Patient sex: M
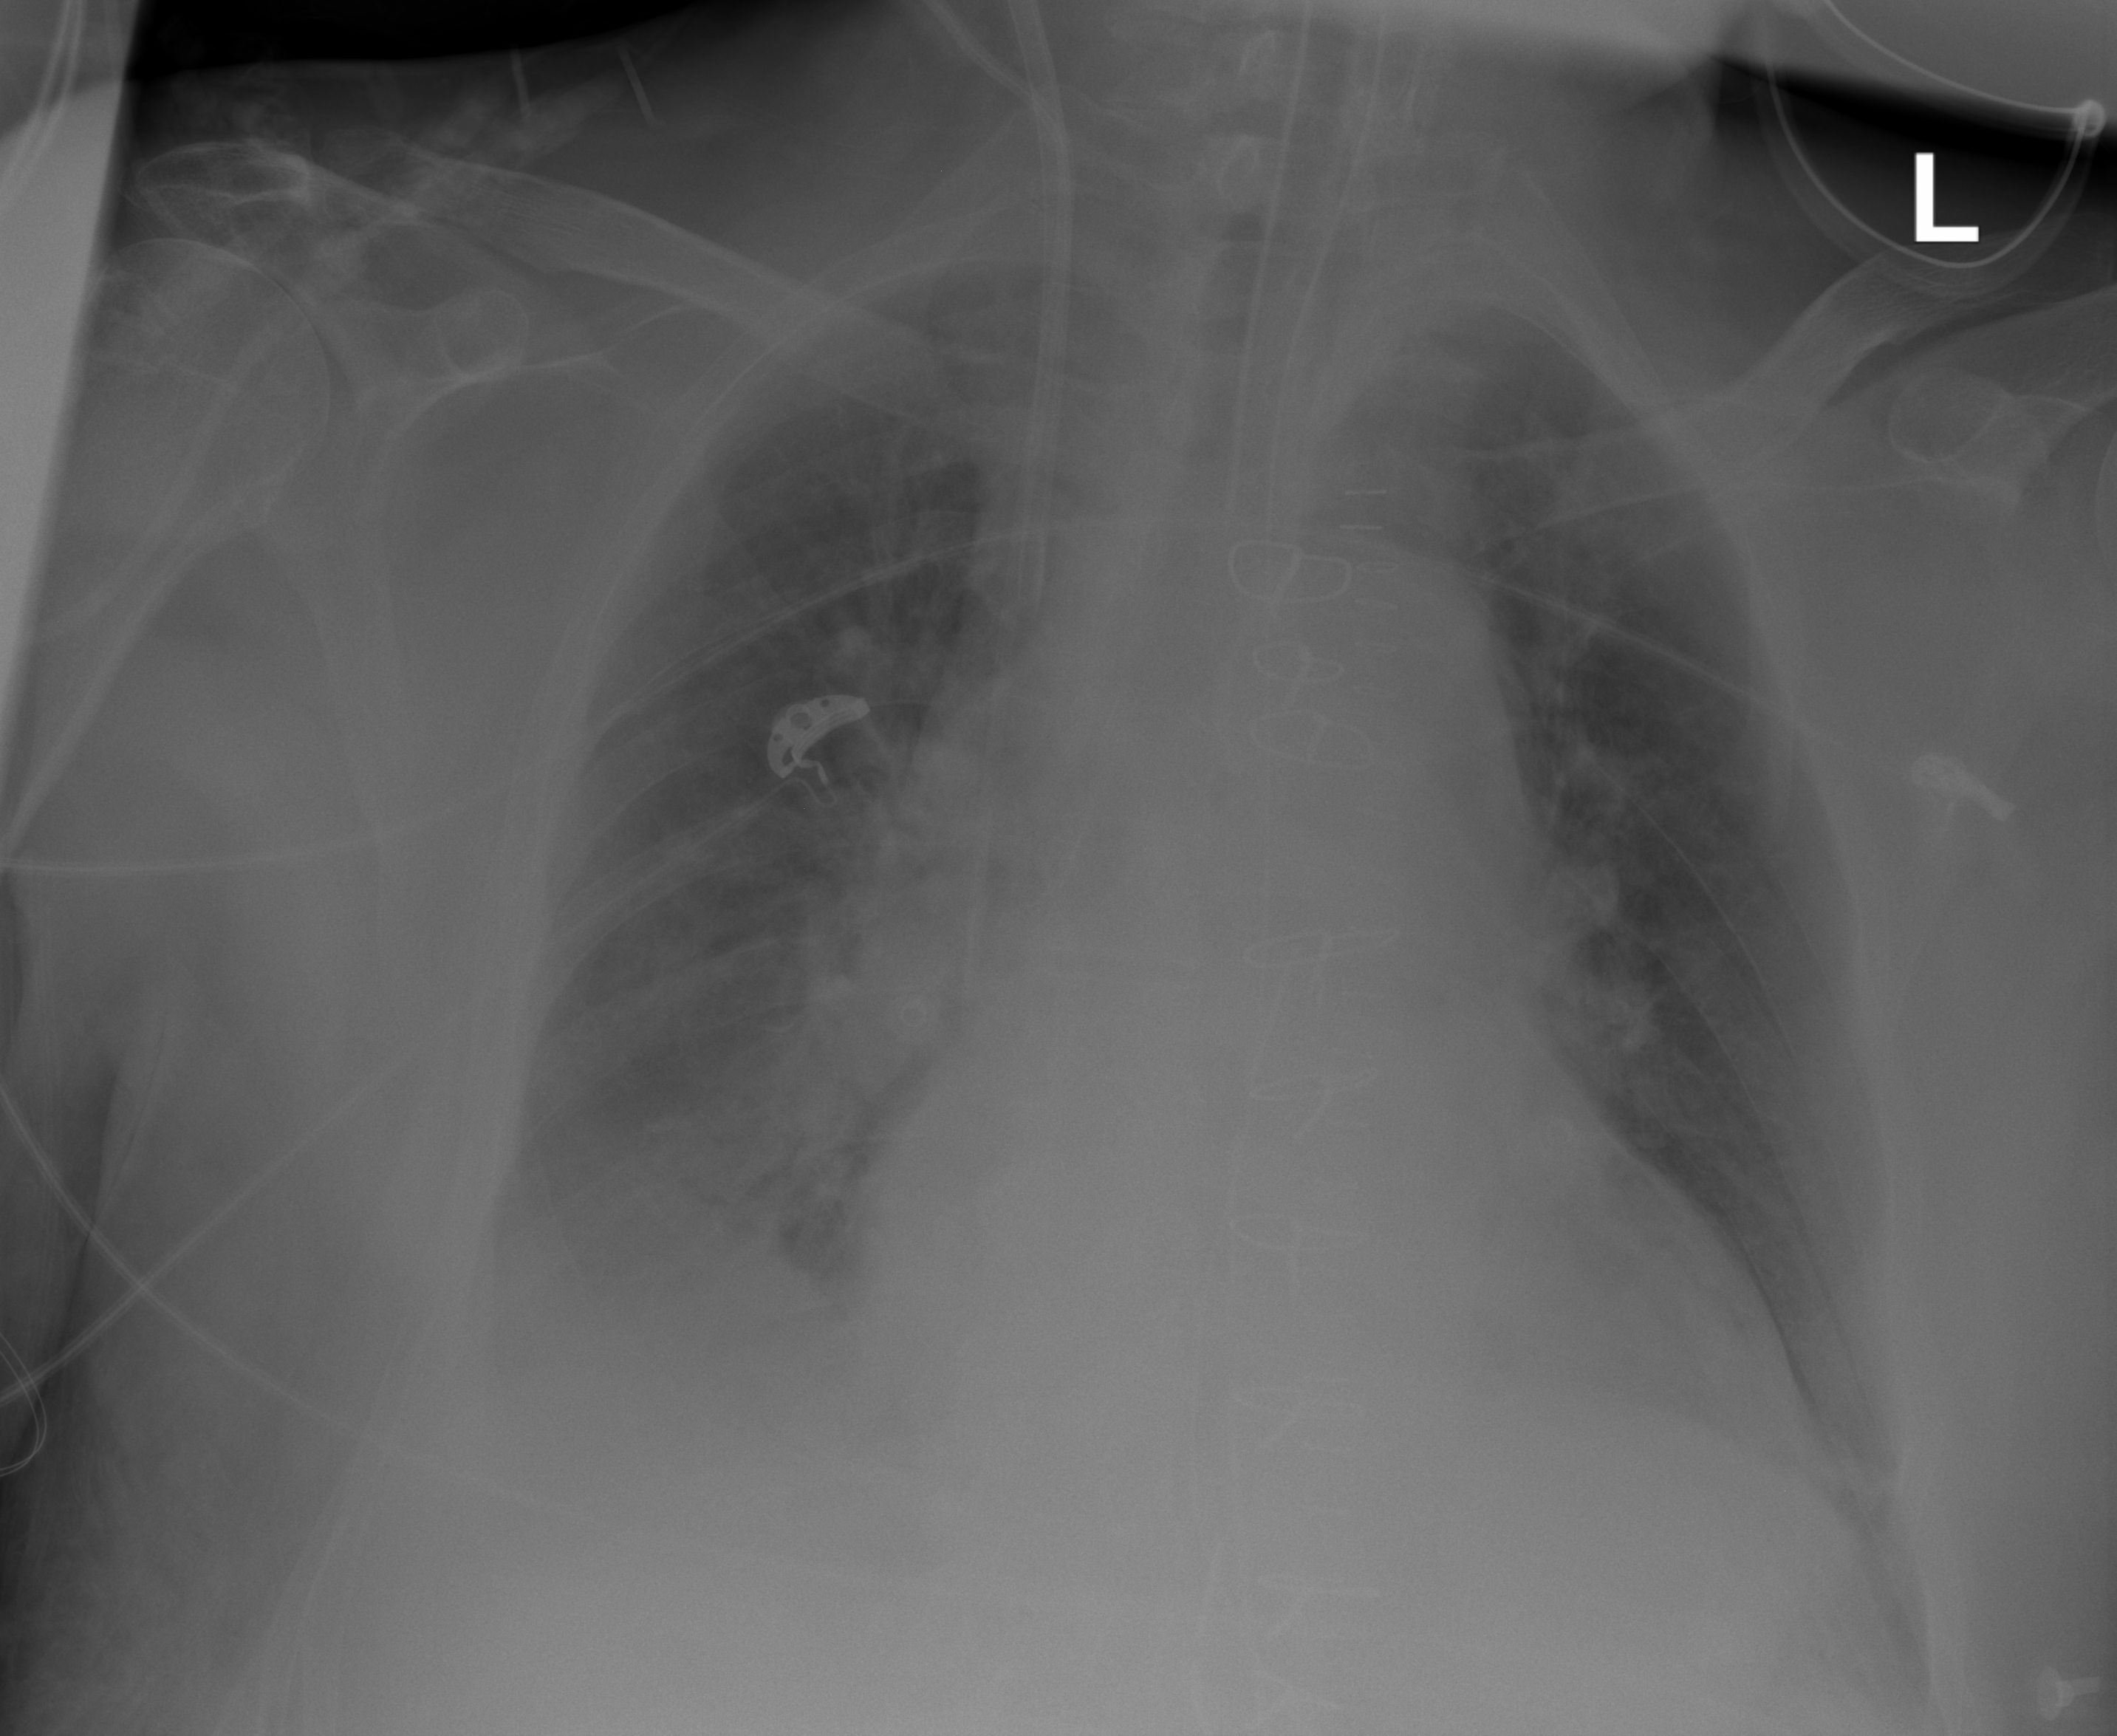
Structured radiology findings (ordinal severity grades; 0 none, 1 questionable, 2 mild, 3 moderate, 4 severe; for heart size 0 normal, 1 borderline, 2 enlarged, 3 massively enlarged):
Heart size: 2
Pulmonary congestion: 2
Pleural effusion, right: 2
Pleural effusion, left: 0
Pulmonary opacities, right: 2
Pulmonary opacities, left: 0
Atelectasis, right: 2
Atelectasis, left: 0